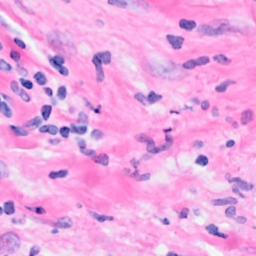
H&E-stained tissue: Breast